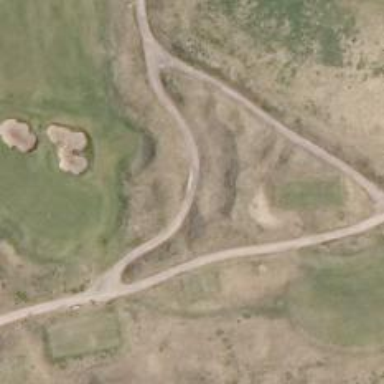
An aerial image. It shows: Pathway for golfing.